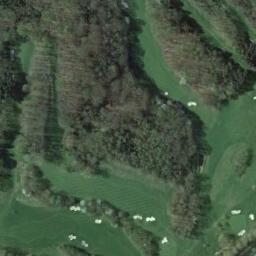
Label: golf_course